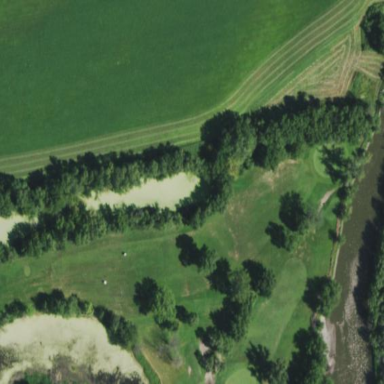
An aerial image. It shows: Golf fairway in the image.